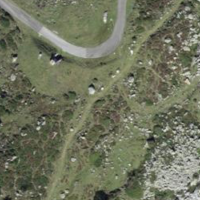
EUNIS habitat code: 26
Species observed at this site:
Omocestus viridulus